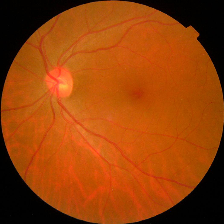
Diabetic retinopathy grade: No DR